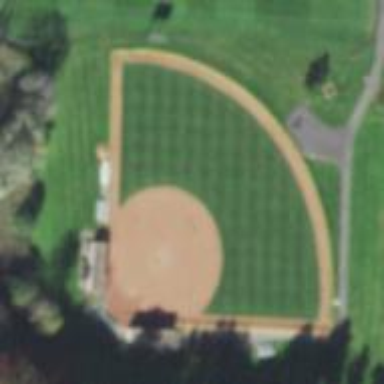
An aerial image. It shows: Softball pitch for leisure land activities.